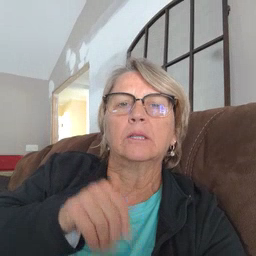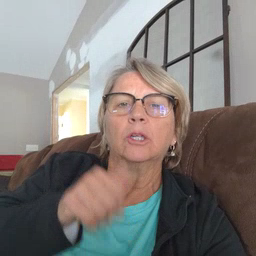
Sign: night